Question: I have a requirement to implement a screen comprised as three portions and am wondering how best to tackle implementing it - either as one view controller which contains multiple views and manages them all, or have the middle portion of the screen managed by its own view controller which is contained within the other view controller.
- - - - -
So my main question is should a separate contained VC manage the blue part of the screen to deal with the animation or could one VC just manage every view on the screen?
A secondary question is, is there a ready-make way to implement the dragging down and up of the yellow section?
This is for iOS5 and 5.
Thanks

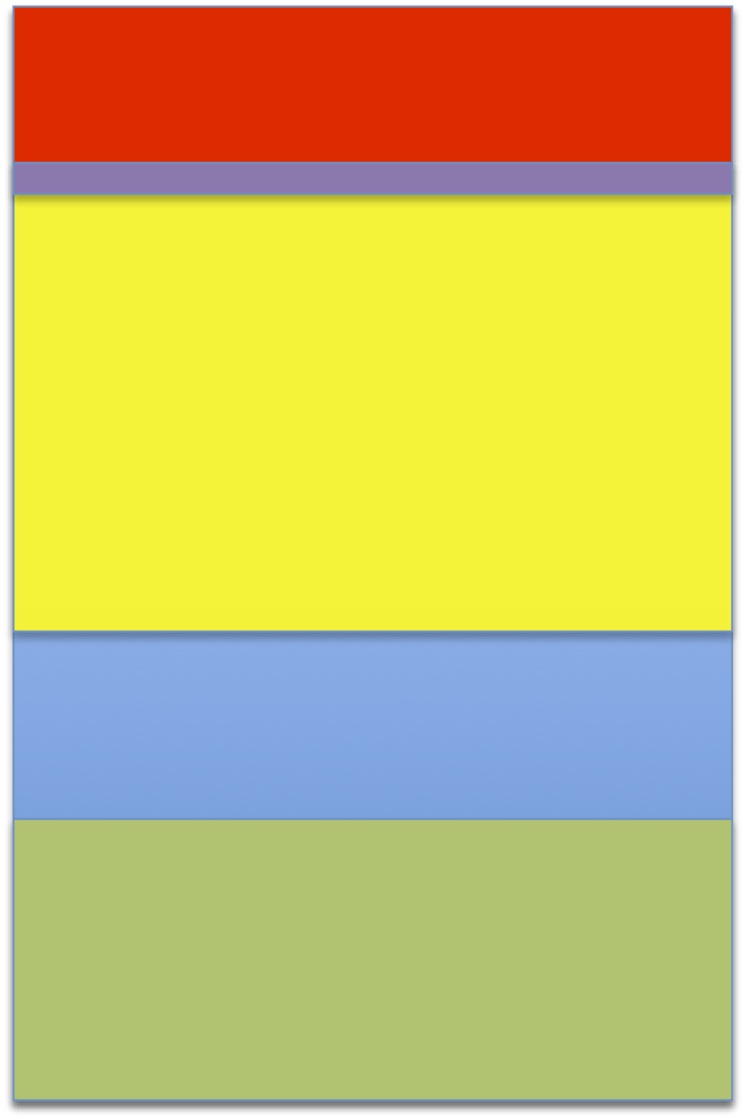
Answer: If you are plannig to use the "Container View" from the objects library, it doesn't gonna work with iOS 5, you could create another ViewController and add it to the Main VC but in that case you have to write more code to properly handle the controller:
<URL>
It is a good idea to implement your custom Contained View Controller if you are going to reuse that VC and if you have to use iOS5
If you are not going to use that CVC again and you need iOS5+ I would use only one ViewController to manage all views.